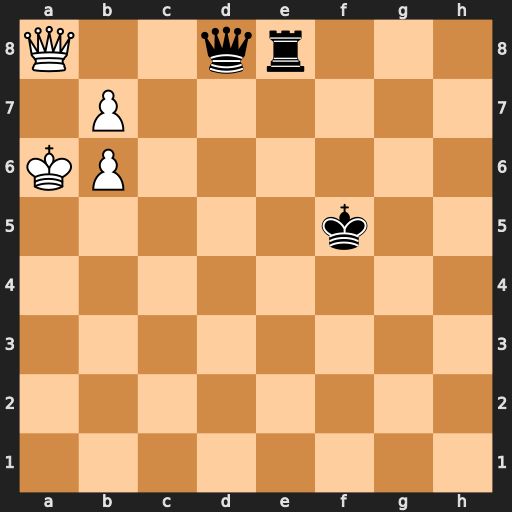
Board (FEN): Q2qr3/1P6/KP6/5k2/8/8/8/8
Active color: w
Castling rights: -
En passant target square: -
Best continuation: Qxd8 Rxd8 Ka7